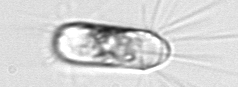
Label: Corethron_hystrix